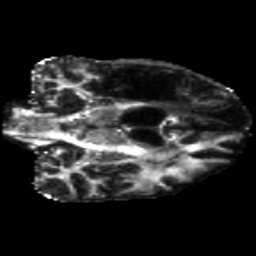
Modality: FA
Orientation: coronal
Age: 49
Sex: male
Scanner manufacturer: siemens
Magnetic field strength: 3 T
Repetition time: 5.25 s
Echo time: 0.08 s